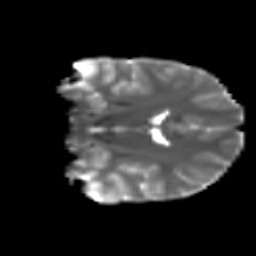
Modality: T2w
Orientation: coronal
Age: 16
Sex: male
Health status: ill
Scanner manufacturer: ge
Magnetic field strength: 3 T
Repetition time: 6.752 s
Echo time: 0.079 s